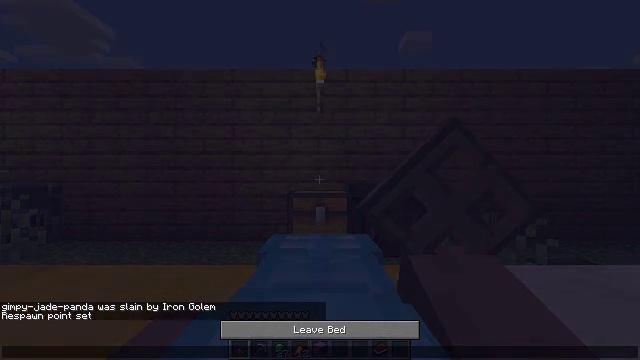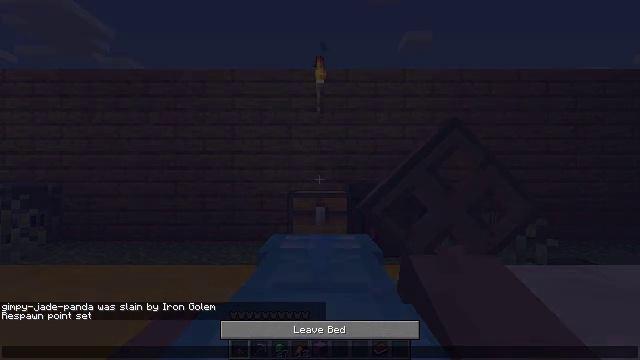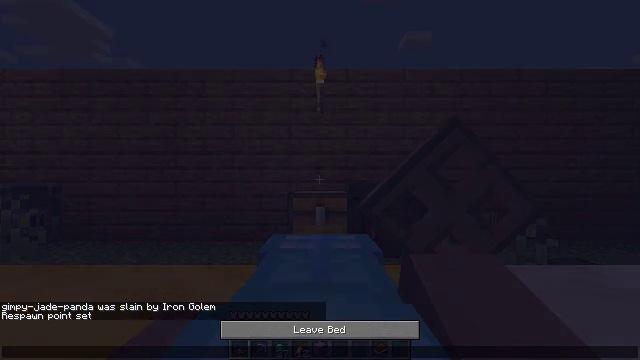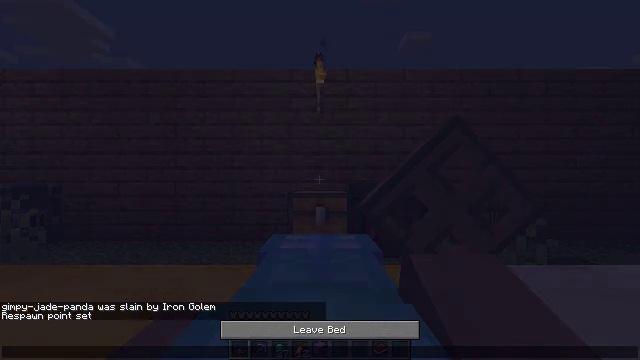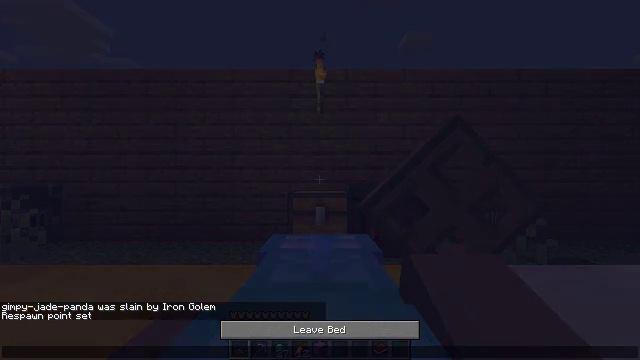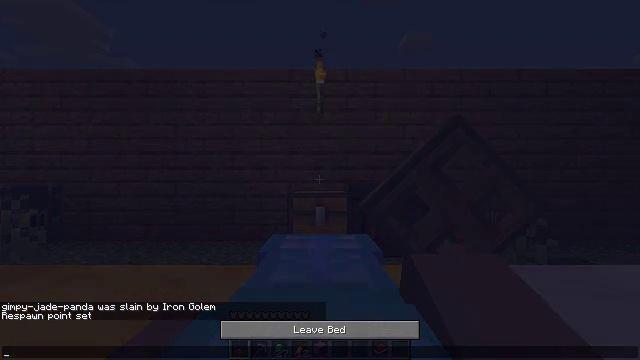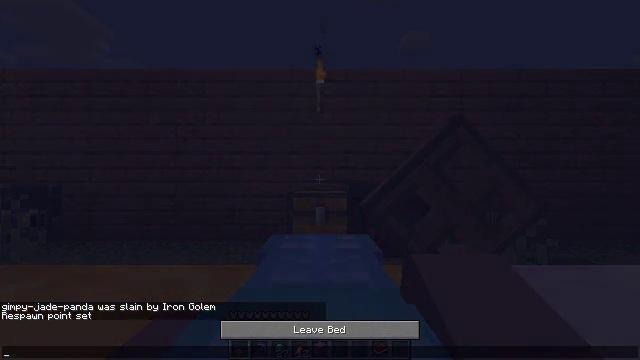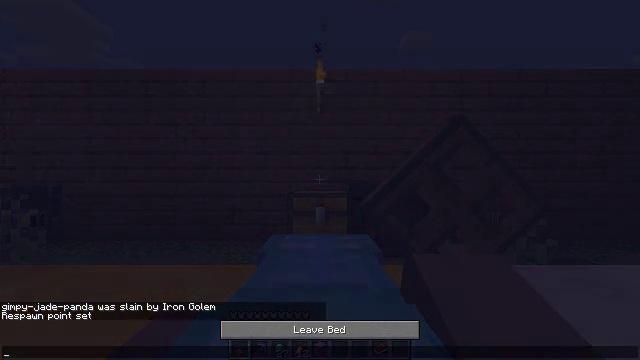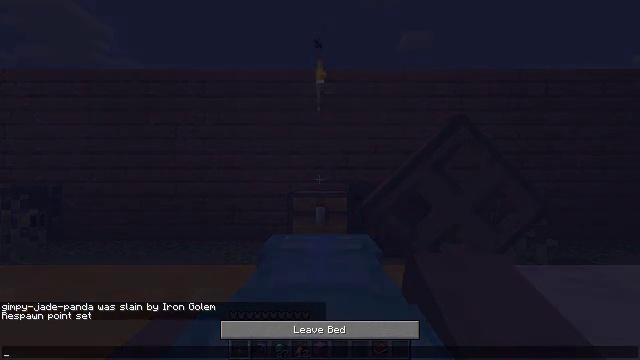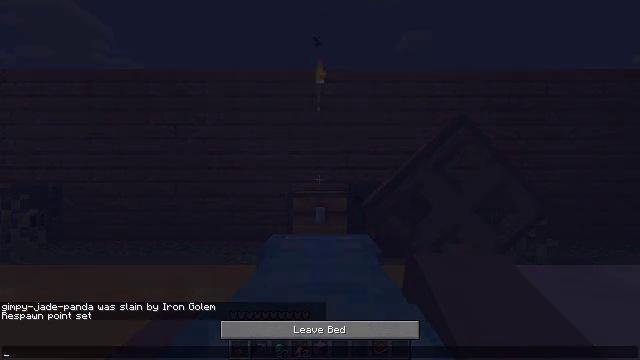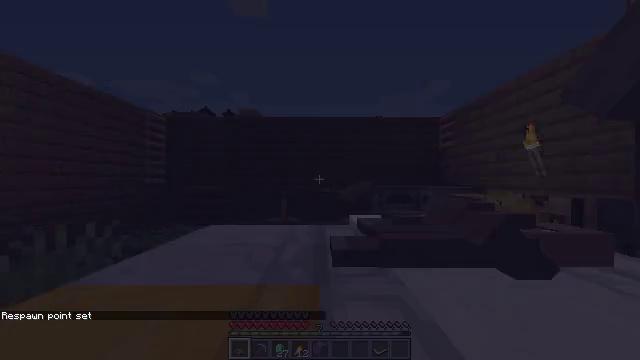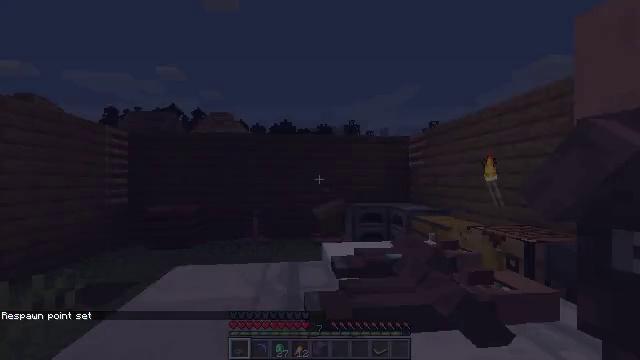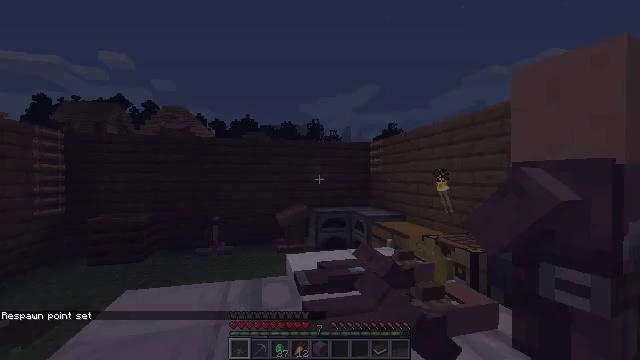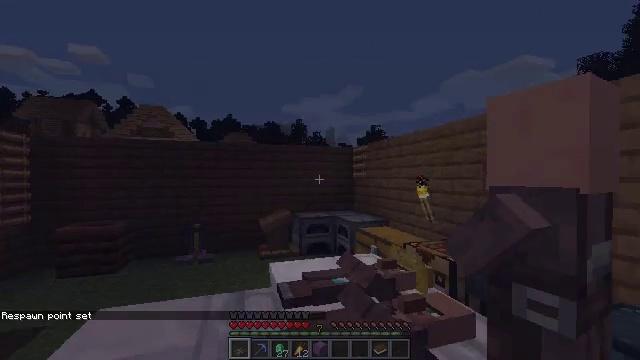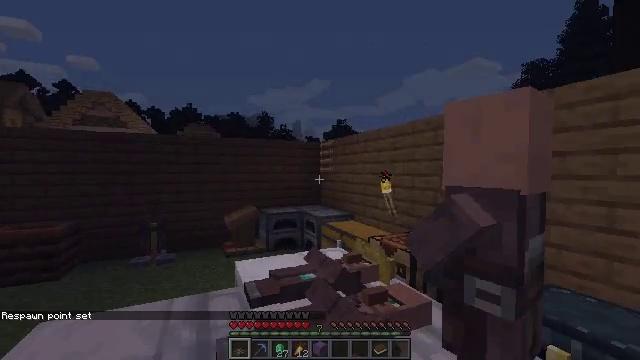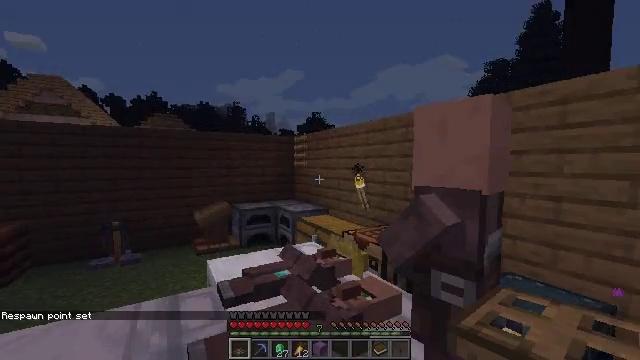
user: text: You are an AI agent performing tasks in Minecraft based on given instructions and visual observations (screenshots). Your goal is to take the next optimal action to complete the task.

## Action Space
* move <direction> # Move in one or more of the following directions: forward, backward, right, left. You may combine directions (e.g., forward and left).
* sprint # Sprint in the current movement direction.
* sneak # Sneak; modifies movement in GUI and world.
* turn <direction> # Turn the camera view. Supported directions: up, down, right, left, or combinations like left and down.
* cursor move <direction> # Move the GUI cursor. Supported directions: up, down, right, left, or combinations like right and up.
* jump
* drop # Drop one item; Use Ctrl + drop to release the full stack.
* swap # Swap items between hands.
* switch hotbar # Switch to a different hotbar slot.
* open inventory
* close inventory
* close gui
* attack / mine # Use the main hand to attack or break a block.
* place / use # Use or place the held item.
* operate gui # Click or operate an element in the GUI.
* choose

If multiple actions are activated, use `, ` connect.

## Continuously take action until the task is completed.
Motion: motion action
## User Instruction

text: Craft an ender pearl.
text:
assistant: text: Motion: cursor move left
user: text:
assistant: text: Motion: no_op
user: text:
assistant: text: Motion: no_op
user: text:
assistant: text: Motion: no_op
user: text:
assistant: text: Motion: no_op
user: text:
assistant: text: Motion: no_op
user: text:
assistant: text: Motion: no_op
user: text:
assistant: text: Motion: cursor move right and down
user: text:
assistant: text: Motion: cursor move right
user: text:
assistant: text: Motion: cursor move right
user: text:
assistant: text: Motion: turn right, close gui
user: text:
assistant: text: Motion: turn right
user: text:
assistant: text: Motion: turn right
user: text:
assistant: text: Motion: turn right and down
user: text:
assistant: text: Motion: turn right and down
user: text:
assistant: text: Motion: turn right
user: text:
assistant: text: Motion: turn right
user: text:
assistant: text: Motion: turn right and down
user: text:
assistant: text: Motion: no_op
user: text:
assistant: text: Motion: no_op
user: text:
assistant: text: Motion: no_op
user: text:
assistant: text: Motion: turn right
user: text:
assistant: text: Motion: turn right
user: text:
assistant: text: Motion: turn right
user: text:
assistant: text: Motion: turn right and down
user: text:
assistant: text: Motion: turn right and down
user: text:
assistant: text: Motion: no_op
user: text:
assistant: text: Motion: move forward
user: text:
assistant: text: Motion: move forward, sprint
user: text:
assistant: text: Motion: move forward, sprint, turn right